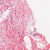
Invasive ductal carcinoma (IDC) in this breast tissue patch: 1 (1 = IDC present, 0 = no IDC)